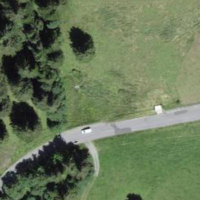
EUNIS habitat code: 23
Species observed at this site:
Lysimachia punctata